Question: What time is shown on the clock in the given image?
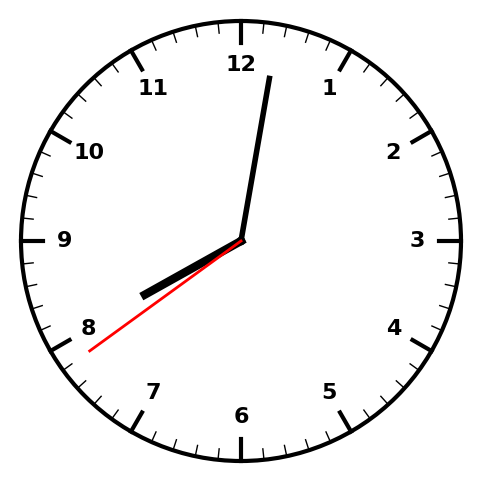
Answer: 08:01:39